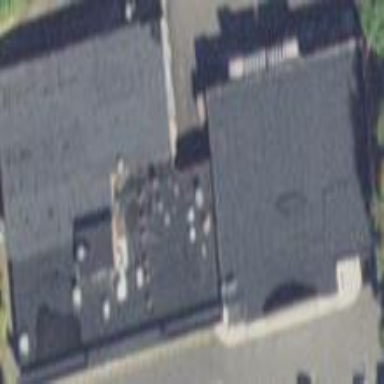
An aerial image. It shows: Retail building.